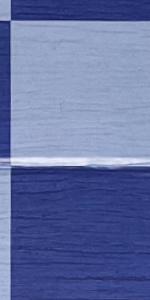
Label: Empty